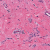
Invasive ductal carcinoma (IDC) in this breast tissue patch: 0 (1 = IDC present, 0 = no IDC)